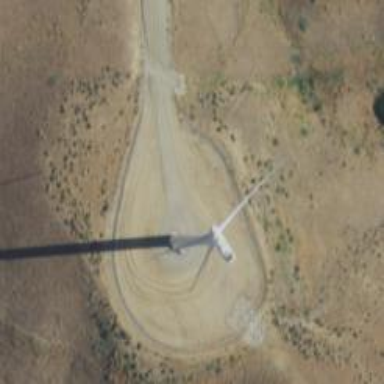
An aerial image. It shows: Wind generator of the horizontal axis type made by Vestas.